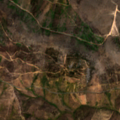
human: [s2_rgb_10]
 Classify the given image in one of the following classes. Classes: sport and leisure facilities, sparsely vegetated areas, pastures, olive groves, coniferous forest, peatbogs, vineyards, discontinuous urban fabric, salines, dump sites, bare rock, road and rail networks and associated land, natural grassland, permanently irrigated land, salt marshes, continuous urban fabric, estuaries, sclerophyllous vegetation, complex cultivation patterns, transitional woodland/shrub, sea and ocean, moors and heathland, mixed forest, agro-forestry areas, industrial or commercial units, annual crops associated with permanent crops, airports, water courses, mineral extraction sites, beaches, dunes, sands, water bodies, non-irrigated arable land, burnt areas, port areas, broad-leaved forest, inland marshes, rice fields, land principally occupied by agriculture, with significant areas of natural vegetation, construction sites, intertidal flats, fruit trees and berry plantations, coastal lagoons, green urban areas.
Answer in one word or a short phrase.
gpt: transitional woodland/shrub